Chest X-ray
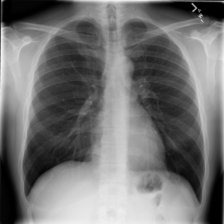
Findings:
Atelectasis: negative
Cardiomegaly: negative
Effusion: negative
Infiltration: negative
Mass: negative
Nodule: negative
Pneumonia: negative
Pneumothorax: negative
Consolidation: negative
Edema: negative
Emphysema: negative
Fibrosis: negative
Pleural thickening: negative
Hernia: negative